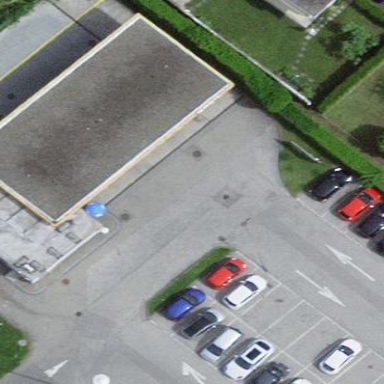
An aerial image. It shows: Fuel station with roof.